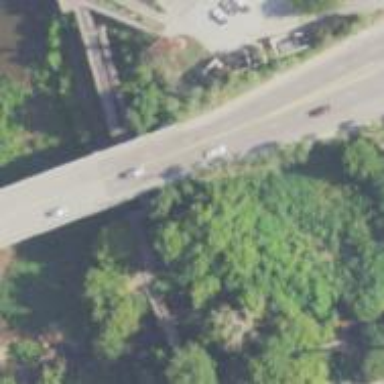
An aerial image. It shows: Primary highway on asphalt bridge.